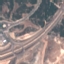
Label: Highway